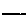
Label: line